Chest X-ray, PA view. Patient: 32 years old, sex M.
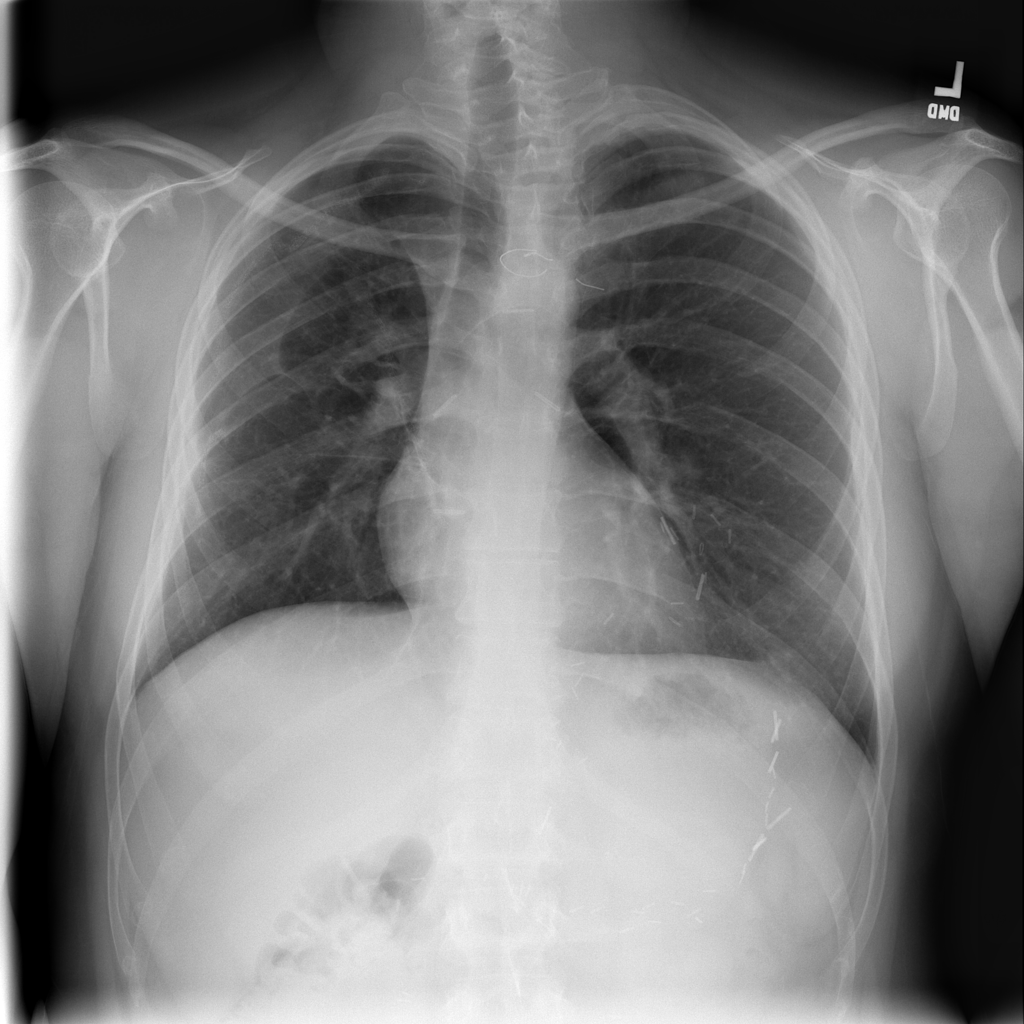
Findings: No Finding